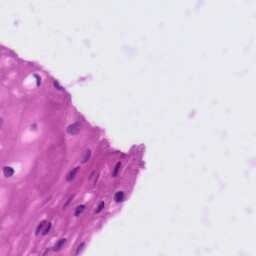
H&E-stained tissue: Tonsil